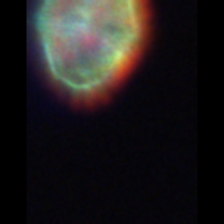
Taxon: Akashiwo
Group: Dinoflagellates